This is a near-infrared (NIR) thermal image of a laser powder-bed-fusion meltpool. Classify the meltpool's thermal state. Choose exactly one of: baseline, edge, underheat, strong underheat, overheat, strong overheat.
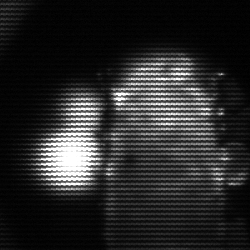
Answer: strong underheat